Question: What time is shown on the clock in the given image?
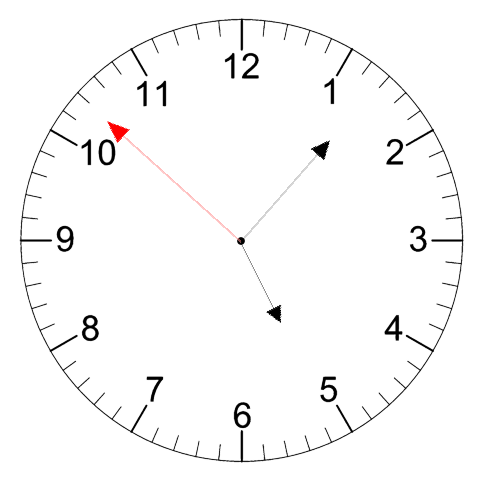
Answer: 05:06:52